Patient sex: M
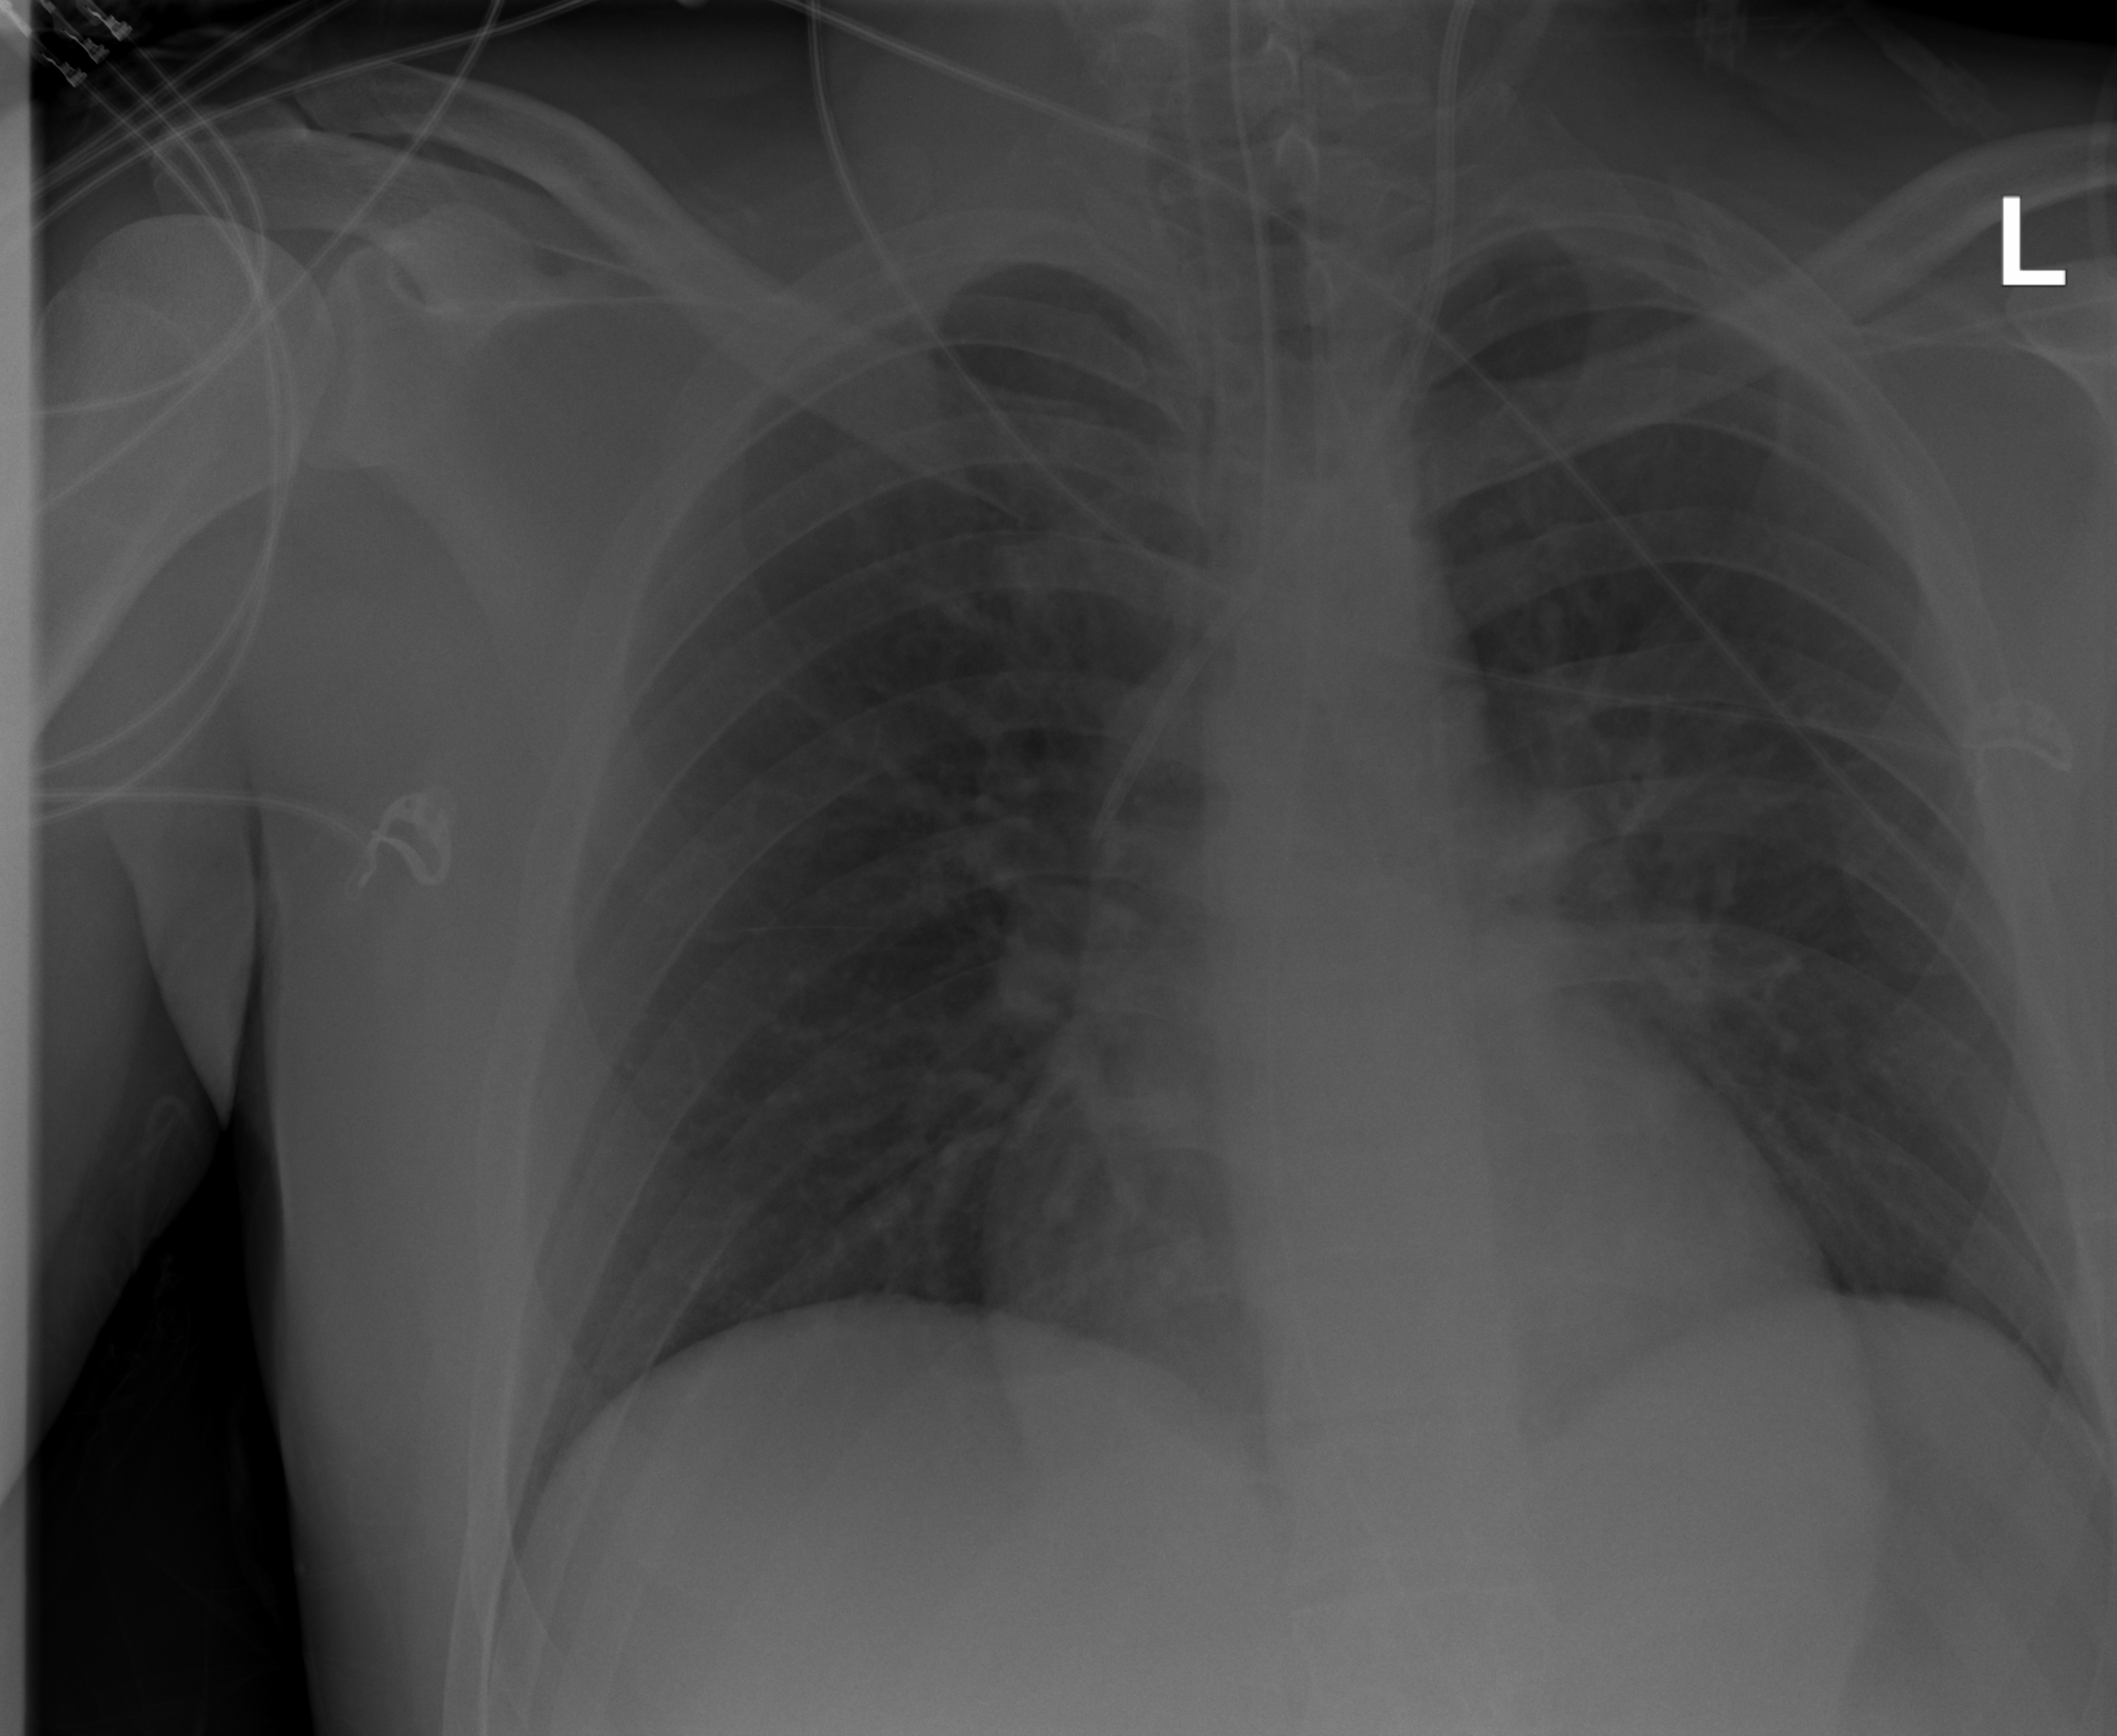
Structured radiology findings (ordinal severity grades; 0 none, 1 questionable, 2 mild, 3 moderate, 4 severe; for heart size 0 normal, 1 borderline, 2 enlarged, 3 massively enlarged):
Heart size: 1
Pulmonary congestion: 0
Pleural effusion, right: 0
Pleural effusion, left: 0
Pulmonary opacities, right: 0
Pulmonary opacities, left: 1
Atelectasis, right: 0
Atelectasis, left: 0